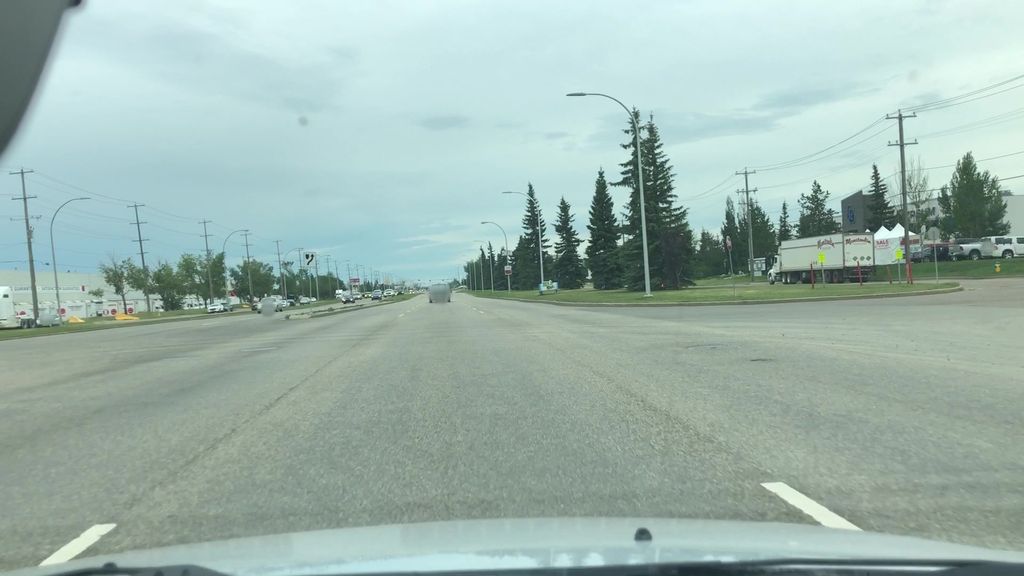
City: edmonton